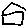
Label: house